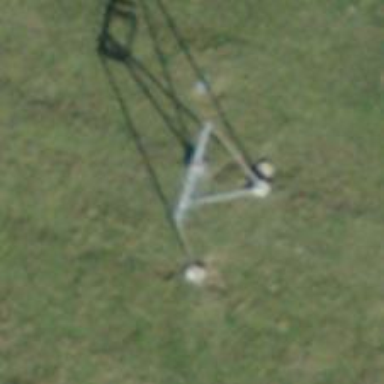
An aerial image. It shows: Pylon for aerialway.